八年级 · 变换几何
如图, 在长度为 1 个单位长度的小正方形组成的正方形网格中, 点 $A 、 B 、 C$ 在小正方形的顶点上.

(1) 在图中画出与 $\triangle A B C$ 关于直线 1 成轴对称的 $\triangle A B^{\prime} C^{\prime}$;

(2) 在直线 1 上找一点 $\mathrm{P}$, 使 $\mathrm{PB}^{\prime}+\mathrm{PC}$ 的长最短;
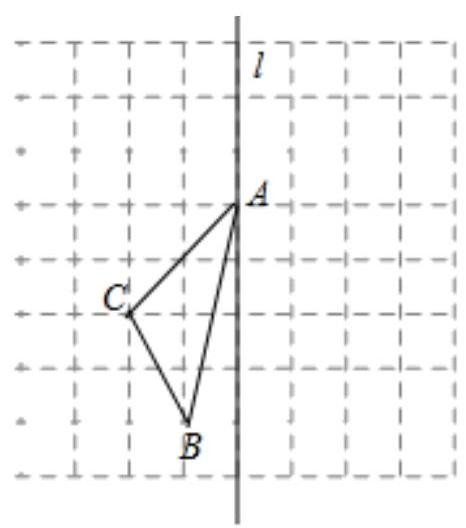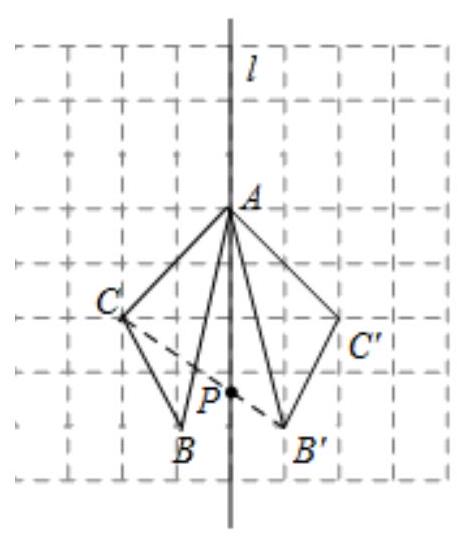
答案: 解: (1) 如图所示, $\triangle A B^{\prime} C^{\prime}$ 即为所求;

(2) 如图所示, 点 $P$ 即为所求;